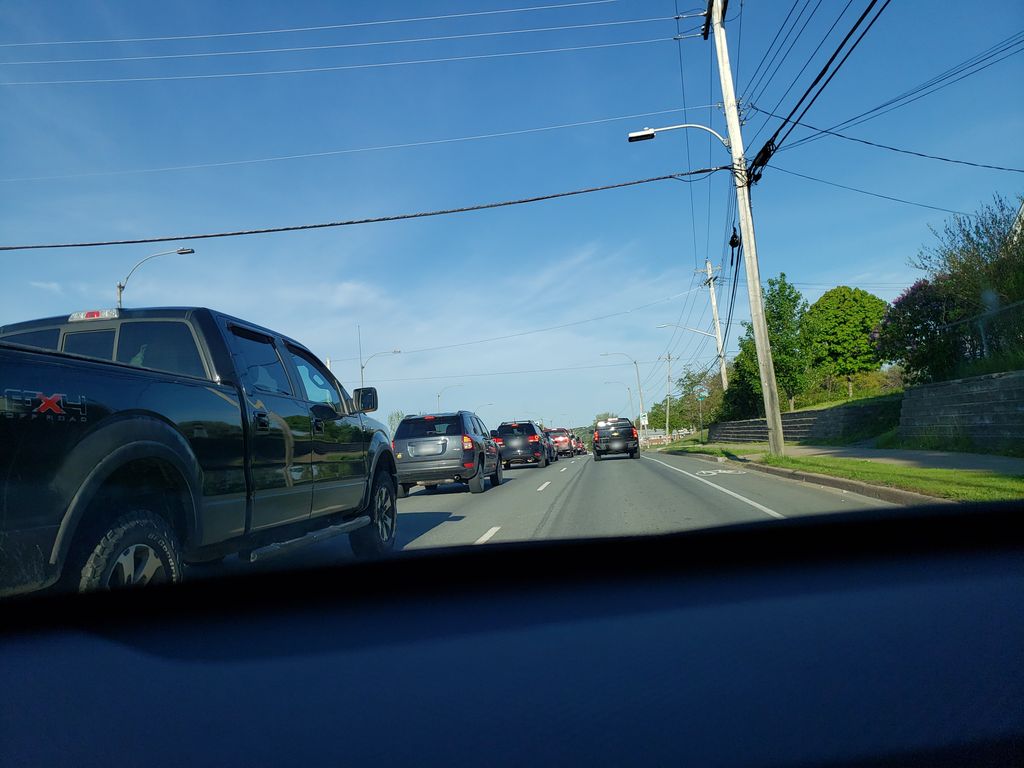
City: halifax